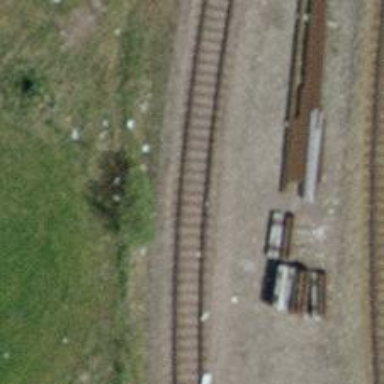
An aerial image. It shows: Single-track spur railway line.